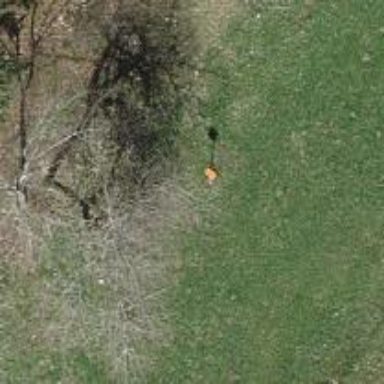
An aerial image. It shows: Pole supporting roof covering pipeline marker.